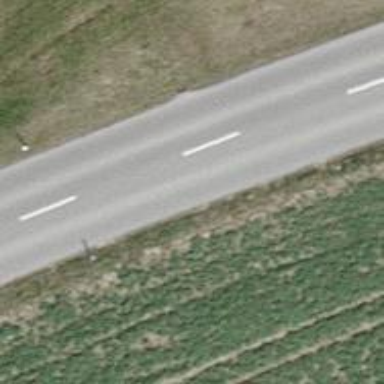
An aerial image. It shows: Tertiary road with asphalt surface.